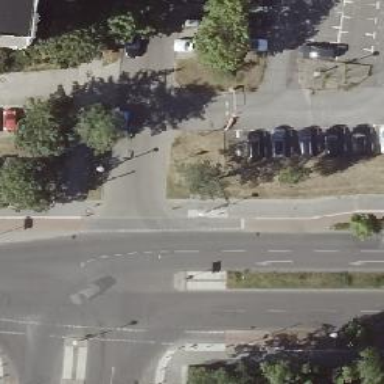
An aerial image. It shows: Unmarked road crossing.